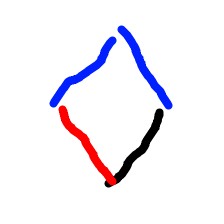
Shape: rhombus